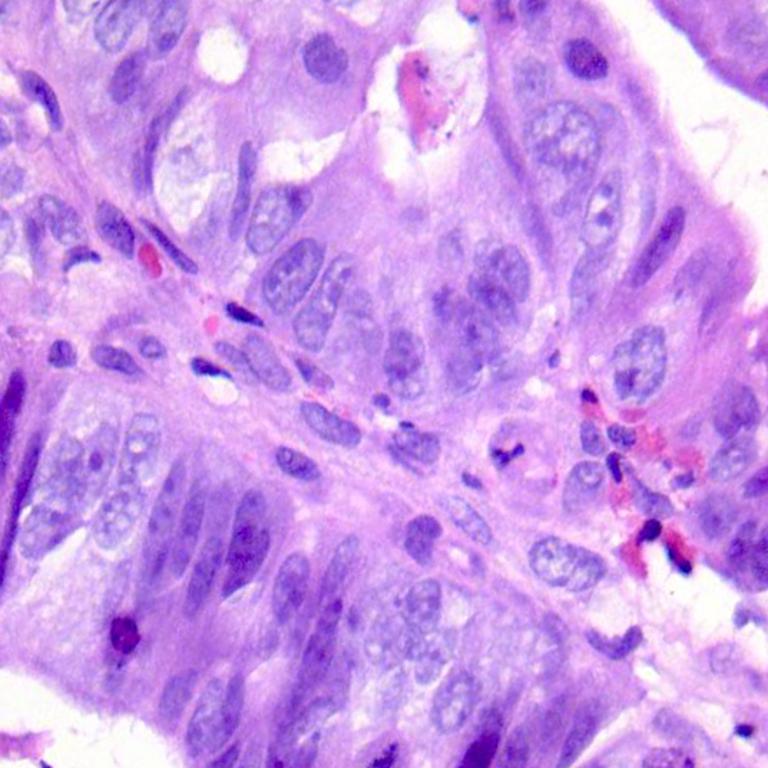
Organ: colon
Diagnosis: adenocarcinomas